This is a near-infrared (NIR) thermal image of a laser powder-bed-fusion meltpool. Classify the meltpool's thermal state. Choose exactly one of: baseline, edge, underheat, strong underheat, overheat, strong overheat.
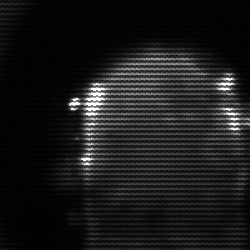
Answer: baseline